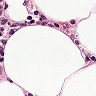
Metastatic tissue present: no